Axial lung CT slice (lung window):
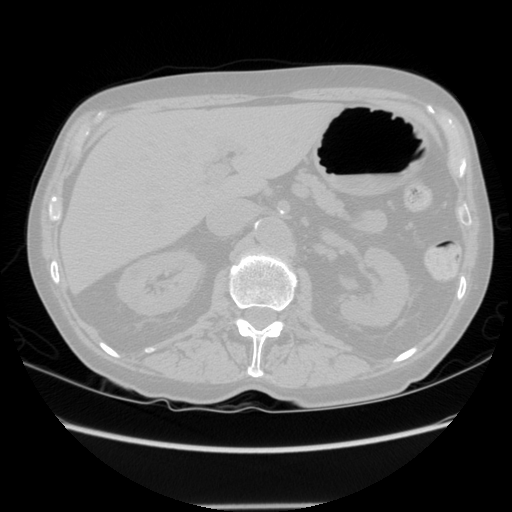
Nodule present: no